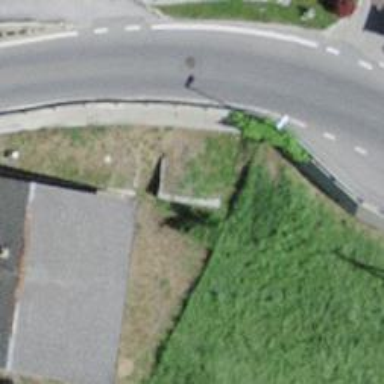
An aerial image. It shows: Bus stop with platform for public transport.